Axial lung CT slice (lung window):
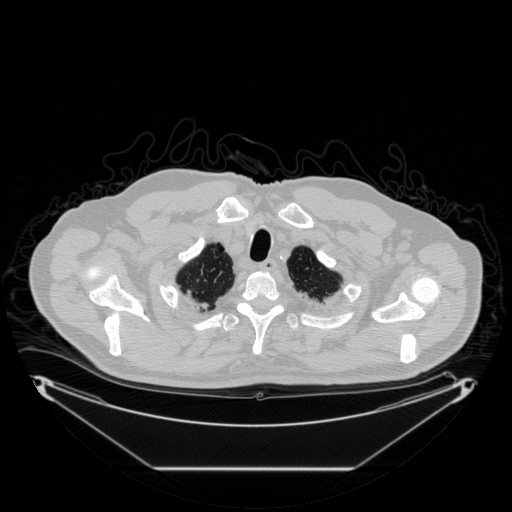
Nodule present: no